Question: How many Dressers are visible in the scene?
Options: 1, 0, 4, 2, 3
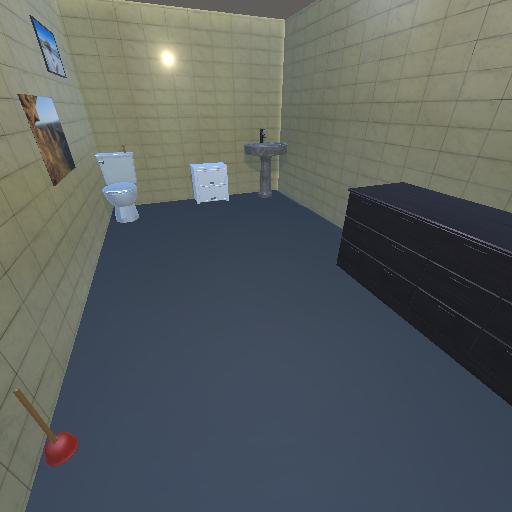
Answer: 1